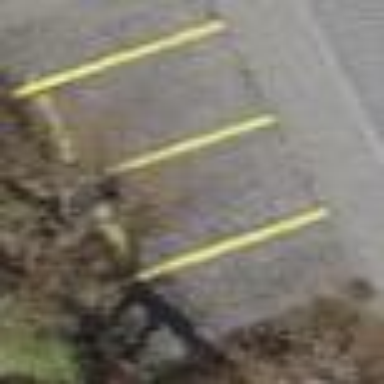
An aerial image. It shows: Parking area with surface.